Question: Suppose I have code like
'''
user = AuthHandler.getLoggedInUser()
user.setName(name)
UserDAO.update(user)
'''
How will the sequence diagram look like?
I did

Is it correct? the user/userDAO part?
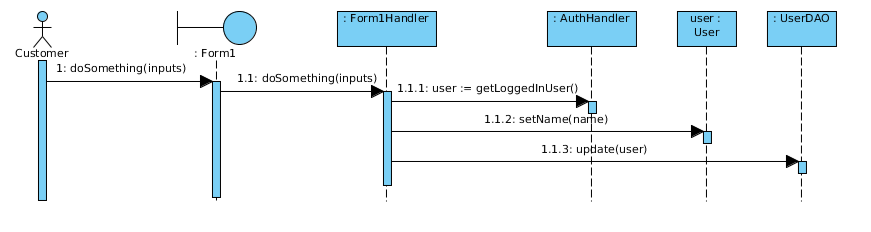
Answer: Sequence Diagrams doesn't require much detail about the object that is returned.
When an operation is performed in an object / class (rectangles), then, a returning dotted arrow should go back to the line and object where it came from.

If a value is returned (wheter an object or a simple type variable), its identifier should appear over the returning arrow.
Optional "return" tags can appear over the arrows that doesn't explicit return a value.
There are several tutorials on the web, I recommend:
<URL>
EDIT:
In Sequence Diagrams, The returned object type is indicated by an identifier in the text in each box, such as "user: User" or ":UserDAO".
Then, a complementary class diagram or object diagram, based on the given objects, can provide additional information to the actual Sequence Diagram,
using the same class identifier or object identifier,
example: "User" or "UserDAO".
Do not confuse the class identifier, with the instance identifier.
Note that in the given figure, some boxes skip the specific object instance identifier, or replace it with an asterisk character.